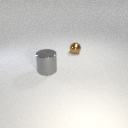
small brown metal sphere to the right of large gray metal cylinder